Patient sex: M
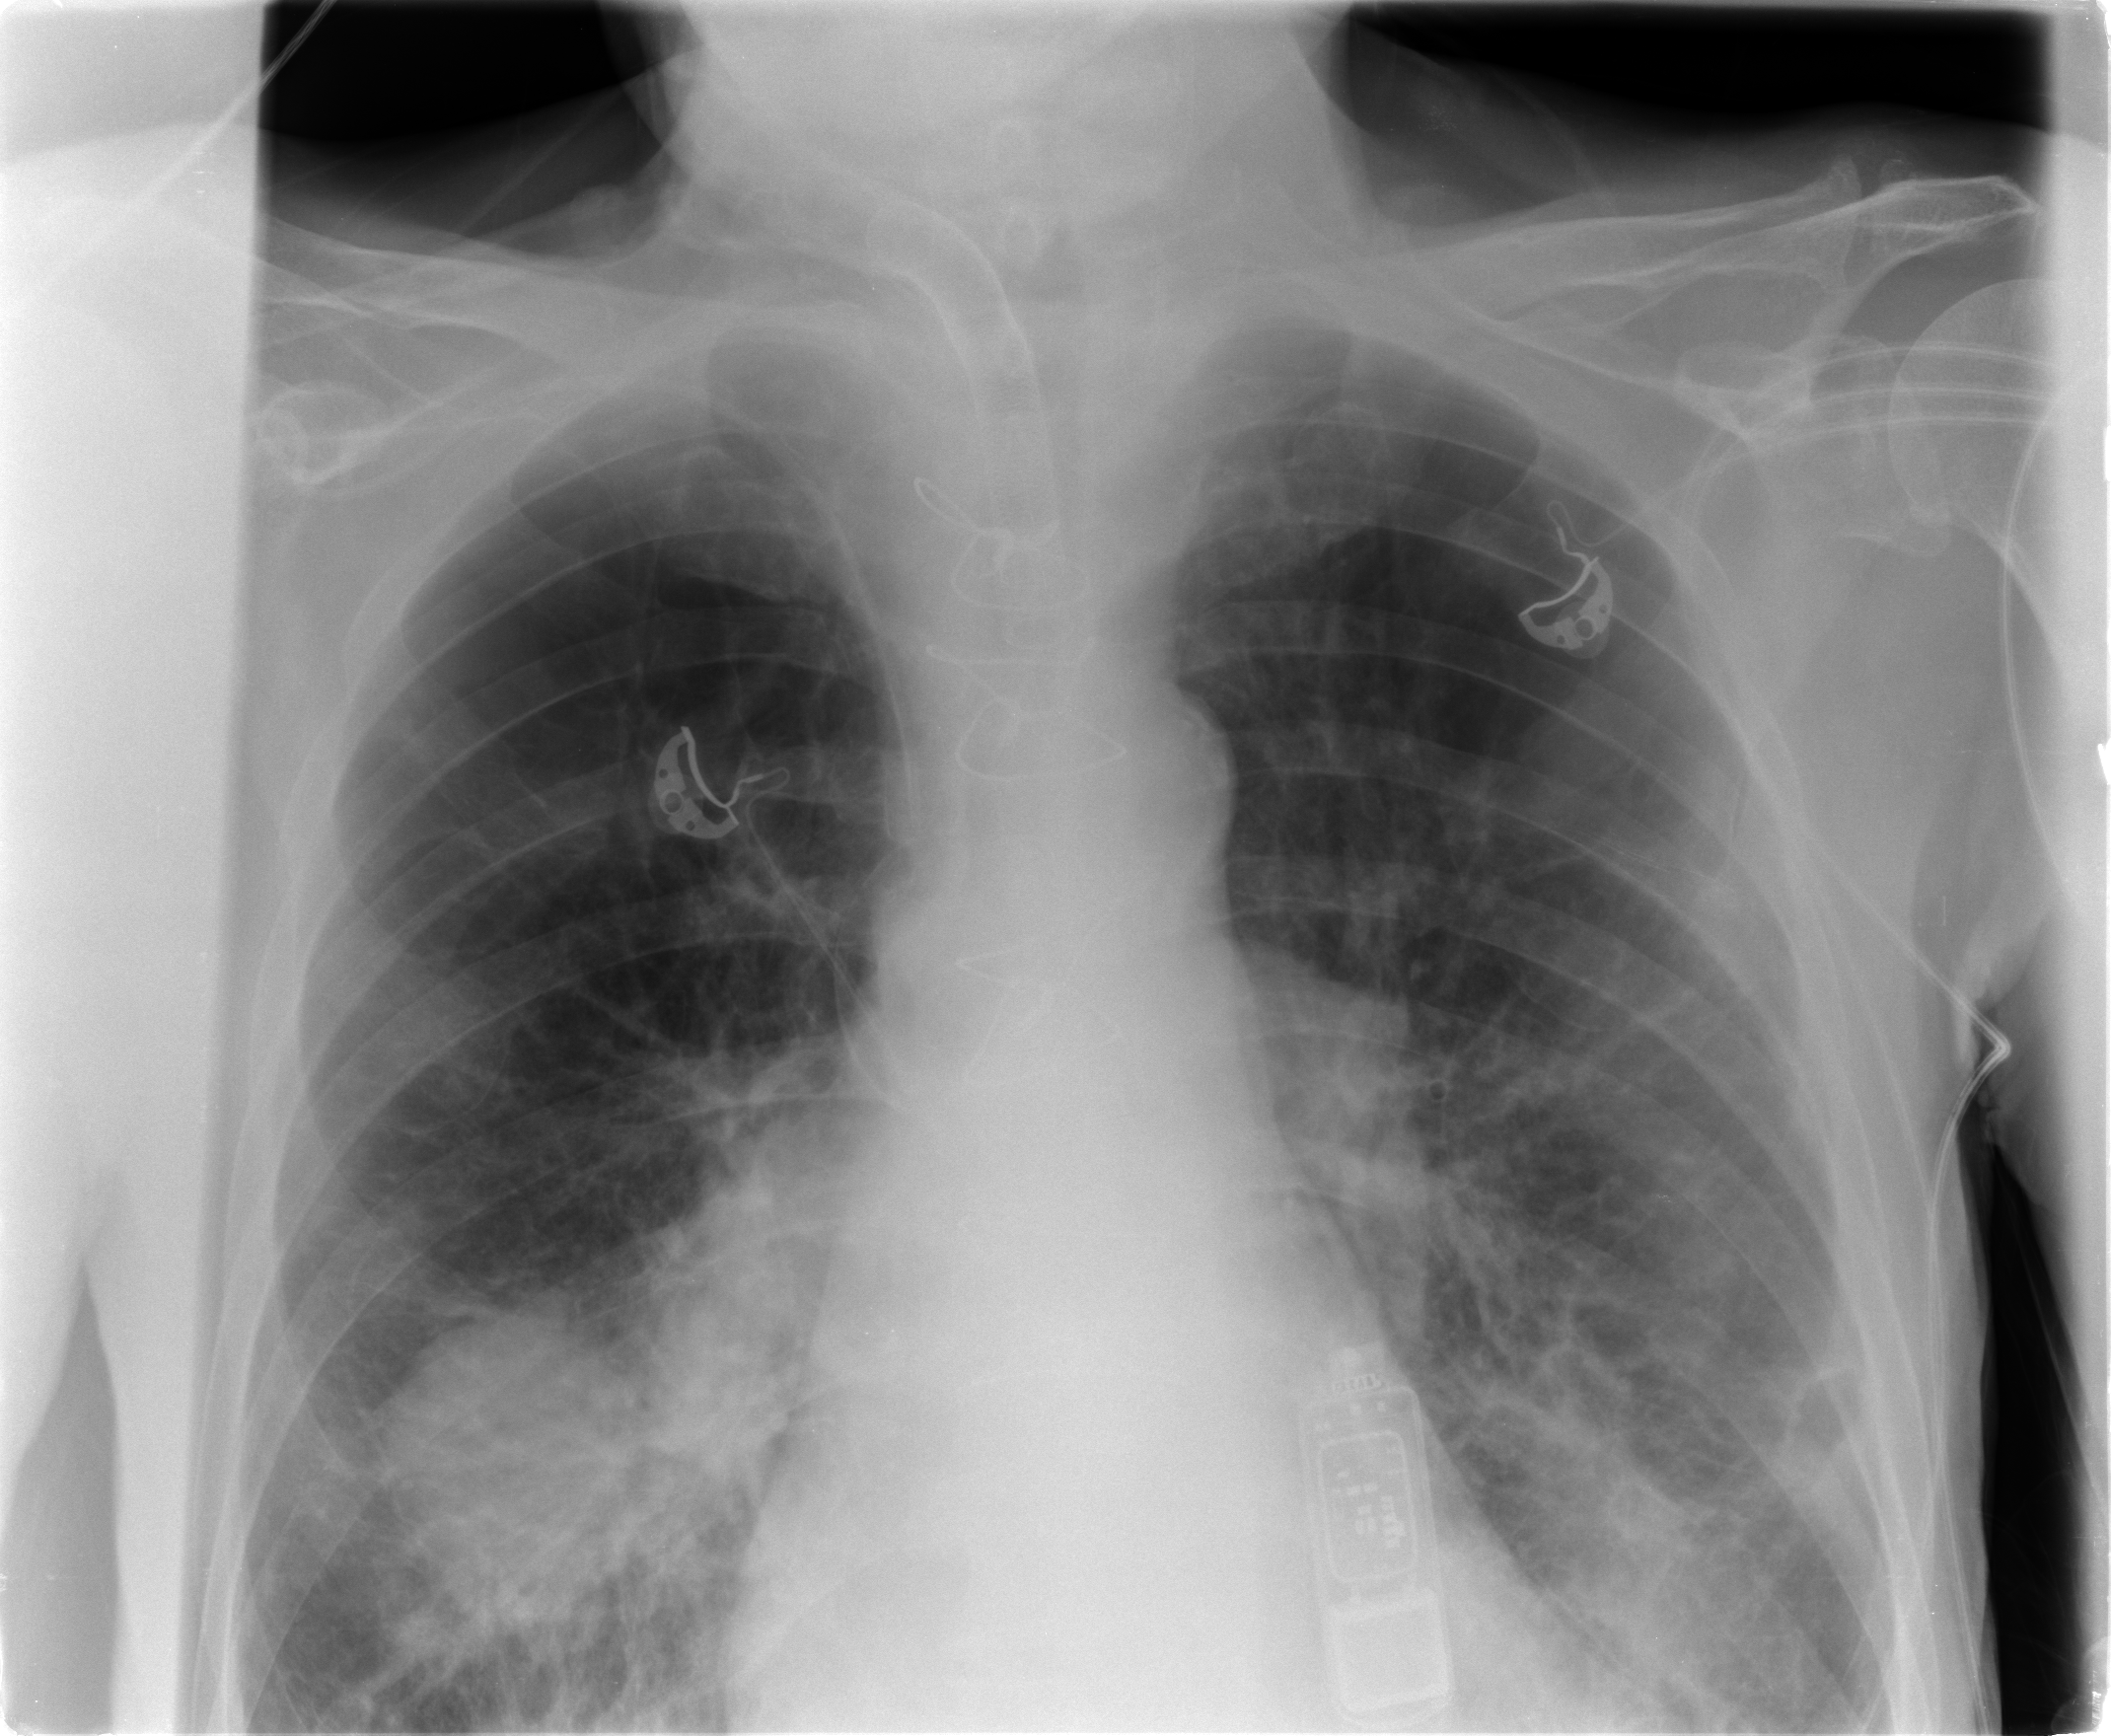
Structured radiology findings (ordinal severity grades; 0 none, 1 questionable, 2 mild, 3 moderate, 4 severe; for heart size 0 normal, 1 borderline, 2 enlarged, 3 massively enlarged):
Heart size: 0
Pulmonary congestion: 2
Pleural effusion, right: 0
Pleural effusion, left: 0
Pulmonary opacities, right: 0
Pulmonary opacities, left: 2
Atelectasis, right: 2
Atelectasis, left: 2